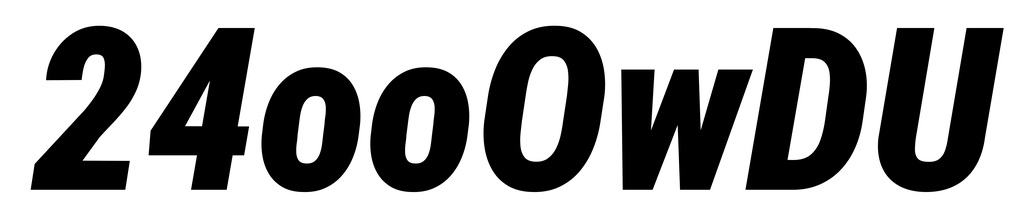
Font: Roboto-Italic_Condensed_Black_Italic